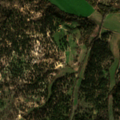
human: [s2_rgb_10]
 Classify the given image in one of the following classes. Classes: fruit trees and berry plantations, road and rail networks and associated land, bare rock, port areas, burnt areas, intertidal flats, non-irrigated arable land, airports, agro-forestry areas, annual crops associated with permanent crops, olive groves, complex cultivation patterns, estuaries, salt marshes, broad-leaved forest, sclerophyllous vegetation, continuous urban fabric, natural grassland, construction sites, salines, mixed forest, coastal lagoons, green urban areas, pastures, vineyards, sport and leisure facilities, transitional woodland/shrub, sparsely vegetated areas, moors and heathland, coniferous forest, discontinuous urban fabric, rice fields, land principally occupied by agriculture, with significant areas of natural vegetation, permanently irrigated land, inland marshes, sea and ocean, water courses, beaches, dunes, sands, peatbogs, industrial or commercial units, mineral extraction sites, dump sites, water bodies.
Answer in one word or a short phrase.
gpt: permanently irrigated land, agro-forestry areas, broad-leaved forest